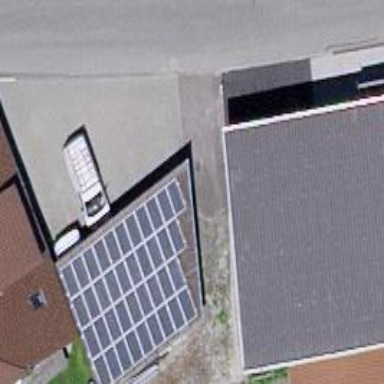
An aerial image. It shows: View of roof of building.